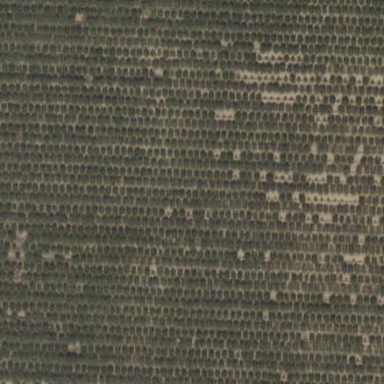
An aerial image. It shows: Vineyard.